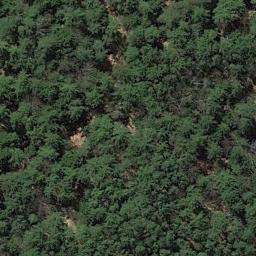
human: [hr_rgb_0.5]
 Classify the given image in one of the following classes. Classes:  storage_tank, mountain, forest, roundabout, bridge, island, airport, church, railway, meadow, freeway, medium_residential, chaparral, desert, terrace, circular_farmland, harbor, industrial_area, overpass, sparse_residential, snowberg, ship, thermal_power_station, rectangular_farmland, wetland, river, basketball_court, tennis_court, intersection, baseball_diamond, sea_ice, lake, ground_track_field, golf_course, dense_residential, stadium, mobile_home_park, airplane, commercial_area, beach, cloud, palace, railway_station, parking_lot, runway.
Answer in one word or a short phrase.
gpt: forest